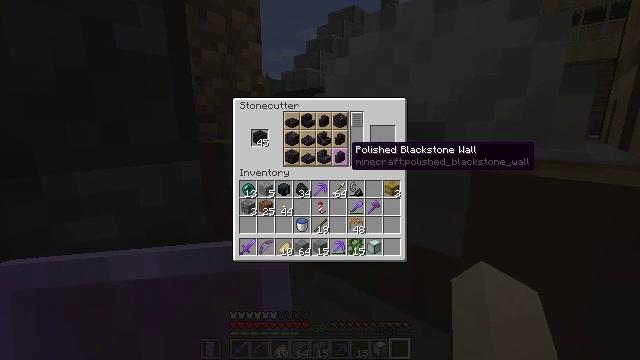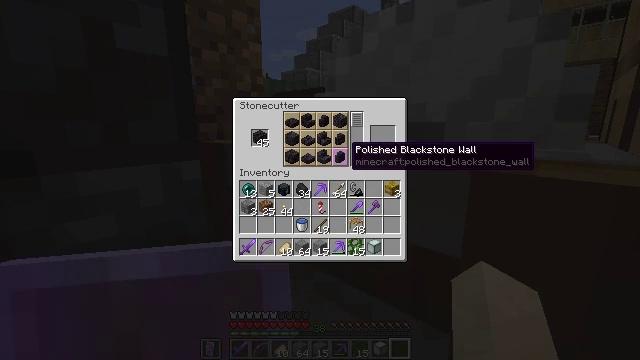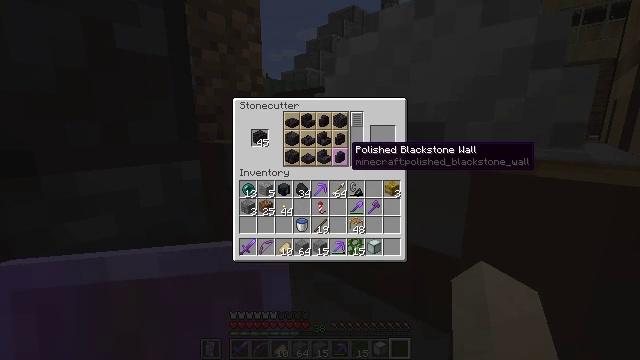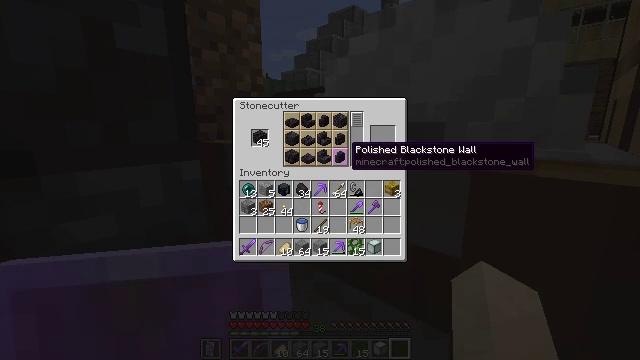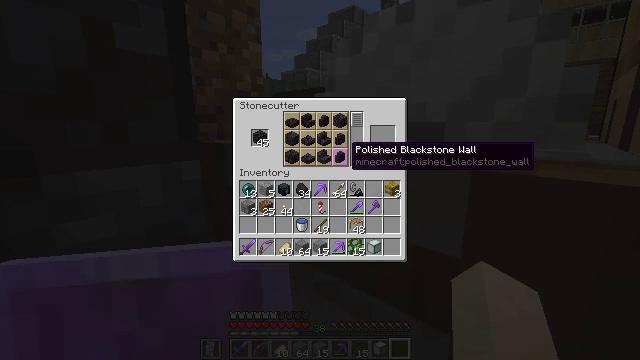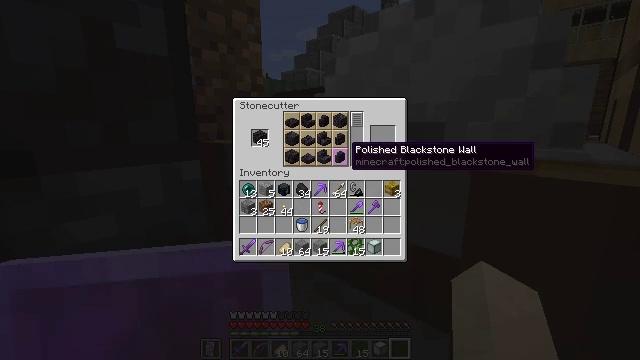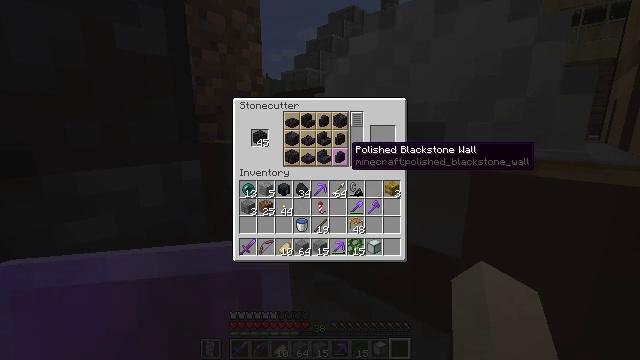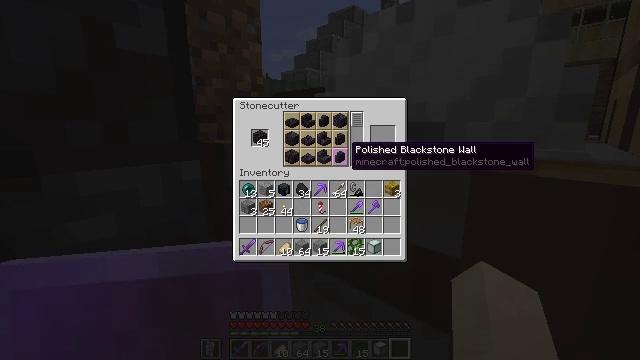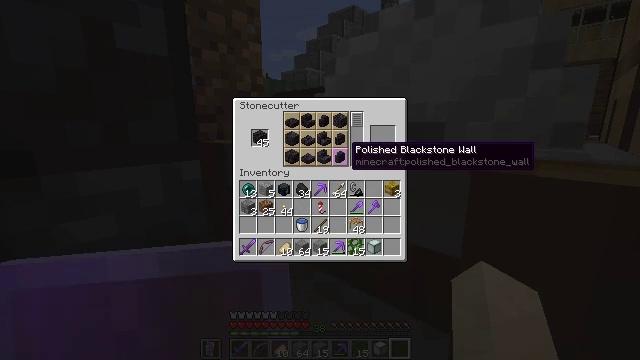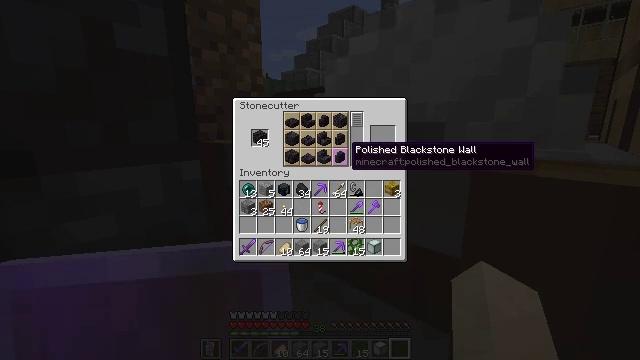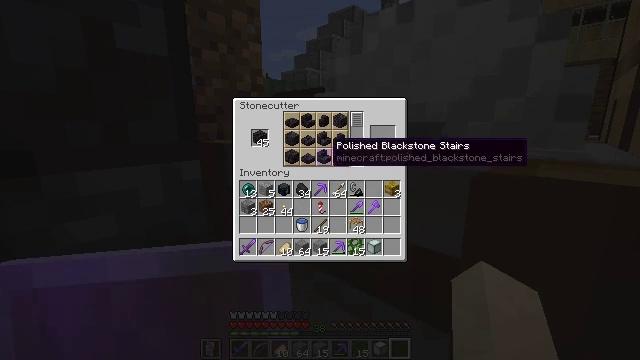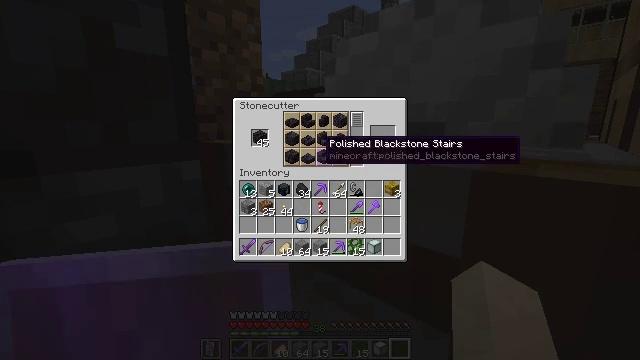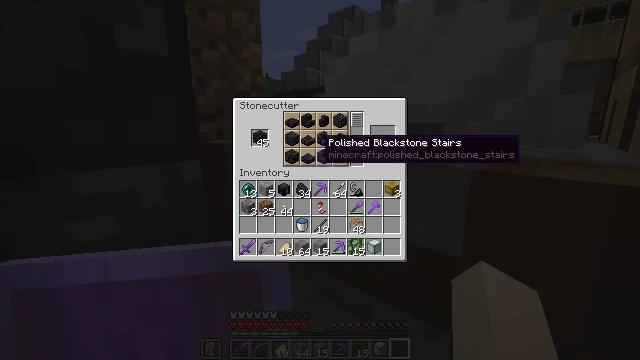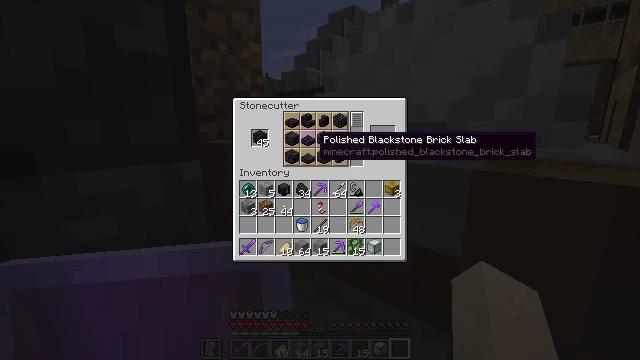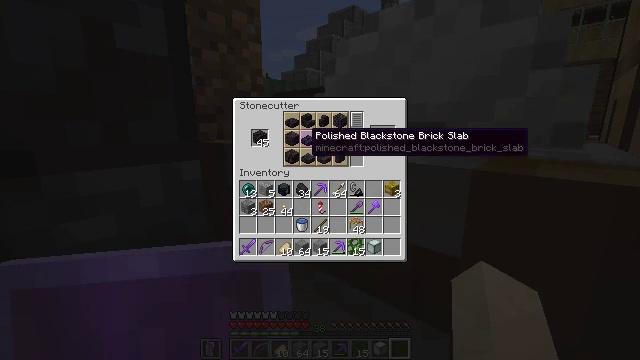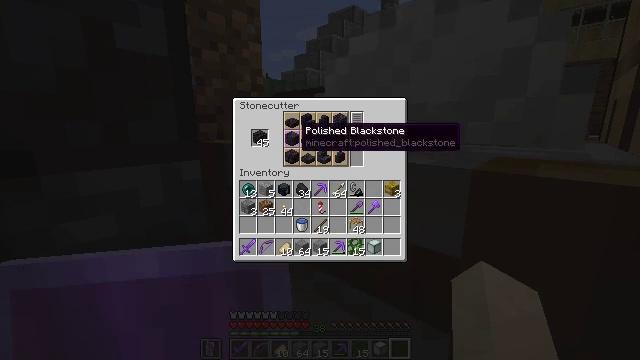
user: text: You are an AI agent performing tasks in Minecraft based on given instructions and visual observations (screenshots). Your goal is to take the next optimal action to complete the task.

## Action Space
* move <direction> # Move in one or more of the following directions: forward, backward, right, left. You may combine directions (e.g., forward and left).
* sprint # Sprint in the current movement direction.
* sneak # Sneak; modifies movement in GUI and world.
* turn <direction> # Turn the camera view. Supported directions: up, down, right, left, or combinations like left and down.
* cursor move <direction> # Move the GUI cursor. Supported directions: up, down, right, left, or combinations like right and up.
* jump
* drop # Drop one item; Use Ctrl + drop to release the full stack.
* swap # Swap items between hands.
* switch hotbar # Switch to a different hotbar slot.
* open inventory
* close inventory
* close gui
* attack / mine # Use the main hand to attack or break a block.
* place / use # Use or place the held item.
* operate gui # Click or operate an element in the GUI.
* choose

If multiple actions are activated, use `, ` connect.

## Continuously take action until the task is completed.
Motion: motion action
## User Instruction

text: Get polished blackstone stairs by crafting with blackstone.
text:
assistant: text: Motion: no_op
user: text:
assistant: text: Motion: no_op
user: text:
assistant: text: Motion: no_op
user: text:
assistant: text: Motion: no_op
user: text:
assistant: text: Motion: no_op
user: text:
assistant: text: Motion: no_op
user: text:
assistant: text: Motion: no_op
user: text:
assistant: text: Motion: no_op
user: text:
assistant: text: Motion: no_op
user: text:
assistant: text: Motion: turn left
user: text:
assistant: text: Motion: no_op
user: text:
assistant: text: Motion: no_op
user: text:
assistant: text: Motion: no_op
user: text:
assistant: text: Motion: turn left
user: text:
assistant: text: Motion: turn left
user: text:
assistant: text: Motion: no_op
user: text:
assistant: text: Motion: no_op
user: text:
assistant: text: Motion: no_op
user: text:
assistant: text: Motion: turn up
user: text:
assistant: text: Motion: no_op
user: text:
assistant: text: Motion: no_op
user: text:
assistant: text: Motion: no_op
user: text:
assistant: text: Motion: no_op
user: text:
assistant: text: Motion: no_op
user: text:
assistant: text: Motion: no_op
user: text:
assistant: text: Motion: no_op
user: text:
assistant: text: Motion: no_op
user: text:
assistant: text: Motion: turn right
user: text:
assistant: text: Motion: no_op
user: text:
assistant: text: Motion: no_op